【题型】解答题　【知识点】立体几何　【难度】easy
如图，直三棱柱 $ABC-A_1B_1C_1$ 中，$BC = AB = \frac{\sqrt{2}}{2}AA_1$，$\angle ABC = 90^\circ$，$M$ 是 $B_1C_1$ 的中点，$N$ 是 $AC$ 的中点。

\noindent (1) 求证：直线 $MN$ 与直线 $BC$ 垂直；

\noindent (2) 求直线 $A_1B$ 与平面 $BCC_1B_1$ 所成的角的大小。
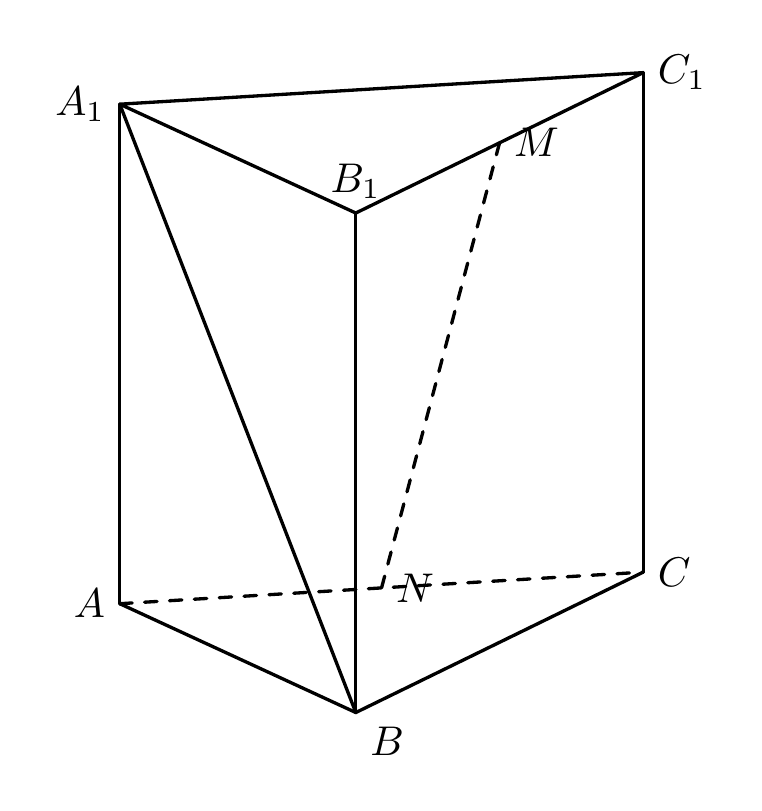
【解答】
\noindent \textbf{【详解】}

\noindent (1) 取 $BC$ 的中点 $O$，连结 $ON$，$OM$，

\noindent 因为 $N$，$M$ 分别是 $AC$、$B_1C_1$ 的中点，所以 $ON \parallel AB$，$OM \parallel BB_1$，

\noindent 又因为直棱柱中 $\angle ABC = 90^\circ$，可得 $BC \perp ON$，$OM \perp BC$，

\noindent 又 $ON \cap OM = O$，$ON, OM \subset$ 平面 $MON$，所以 $BC \perp$ 平面 $MON$，

\noindent 又 $MN \subset$ 平面 $MON$，所以 $BC \perp MN$。

\vspace{1em}

\noindent (2) $\because BB_1 \perp$ 平面 $A_1B_1C_1$，$A_1B_1 \subset$ 平面 $A_1B_1C_1$，

\noindent 可得 $A_1B_1 \perp BB_1$，又 $\angle A_1B_1C_1 = 90^\circ$，即 $A_1B_1 \perp B_1C_1$，

\noindent 又 $BB_1 \cap B_1C_1 = B_1$，$BB_1, B_1C_1 \subset$ 面 $BCC_1B_1$，

\noindent $\therefore A_1B_1 \perp$ 平面 $BCC_1B_1$。

\noindent $\therefore \angle A_1BB_1$ 为直线 $A_1B$ 与平面 $BCC_1B_1$ 所成角，且 $\angle A_1BB_1 \in \left[0, \frac{\pi}{2}\right]$，所以 $\tan \angle A_1BB_1 = \frac{A_1B_1}{BB_1}$，

\noindent 假设 $AA_1 = \sqrt{2}$，则 $AB = 1$，所以 $A_1B_1 = 1$，$AA_1 = BB_1 = \sqrt{2}$，

\noindent 得到 $\tan \angle A_1BB_1 = \frac{\sqrt{2}}{2}$，所以 $\angle A_1BB_1 = \arctan \frac{\sqrt{2}}{2}$，

\noindent 所以直线 $A_1B$ 与平面 $BCC_1B_1$ 所成角为 $\arctan \frac{\sqrt{2}}{2}$（或 $\arccos \frac{\sqrt{6}}{3}$ 或 $\arcsin \frac{\sqrt{3}}{3}$）。

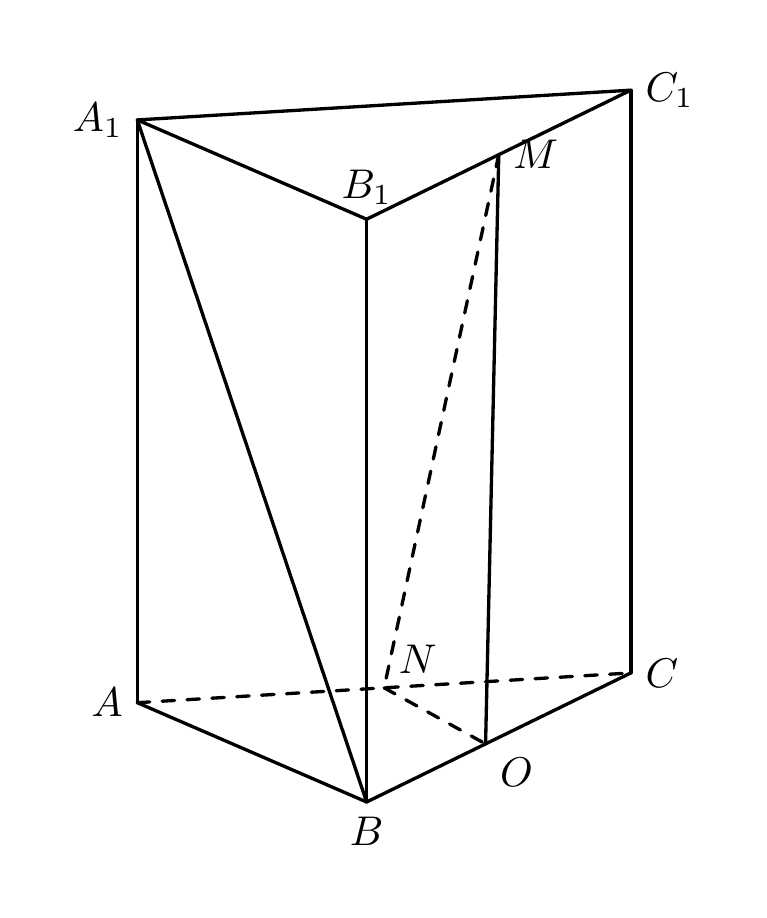